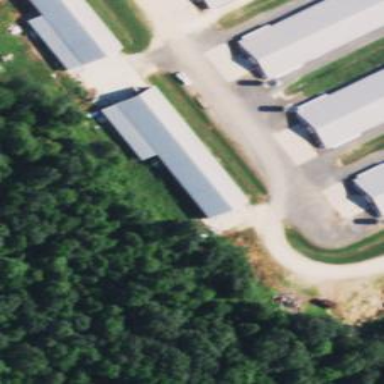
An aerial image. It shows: Farm auxiliary building.